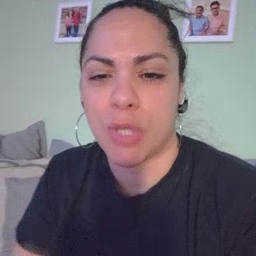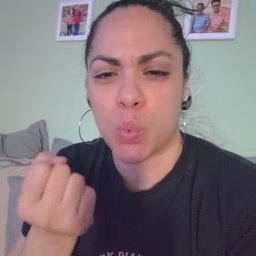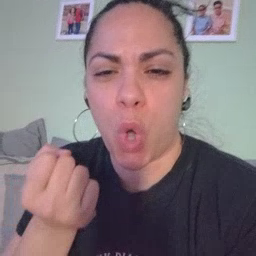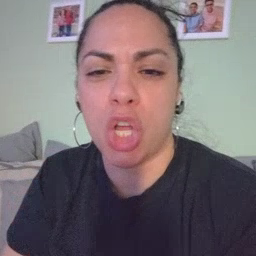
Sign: drawer